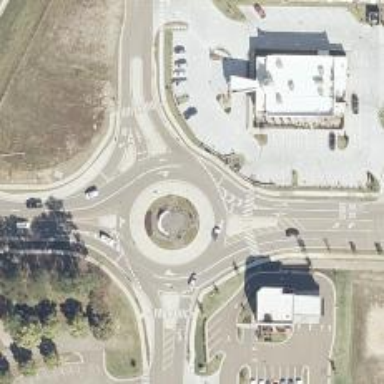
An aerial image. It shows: Tertiary road with asphalt surface leading to roundabout.